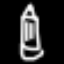
Label: pencil